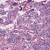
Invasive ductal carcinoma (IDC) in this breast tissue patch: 1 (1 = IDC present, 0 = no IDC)